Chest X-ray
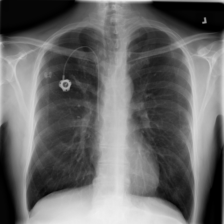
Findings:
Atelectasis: negative
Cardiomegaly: negative
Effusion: negative
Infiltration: positive
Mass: negative
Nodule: negative
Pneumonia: negative
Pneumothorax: negative
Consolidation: negative
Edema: negative
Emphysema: negative
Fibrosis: negative
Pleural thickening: negative
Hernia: negative